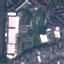
Label: Industrial